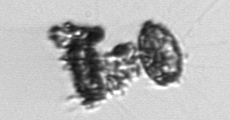
Label: Thalassiosira_TAG_external_detritus